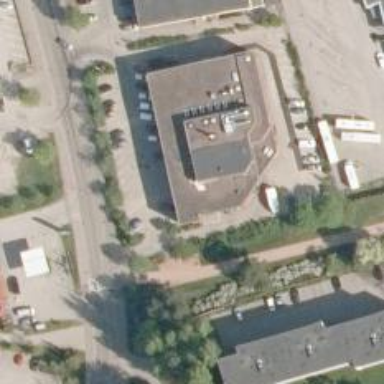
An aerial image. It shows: Convenience shop.